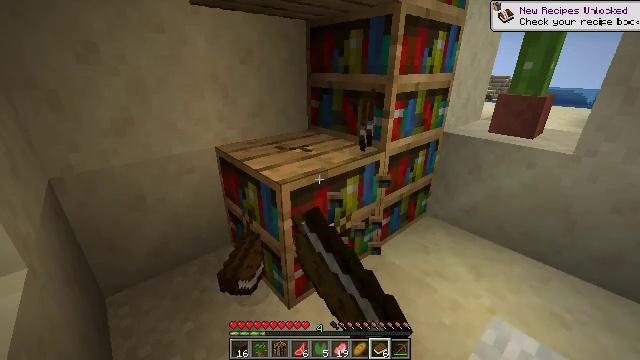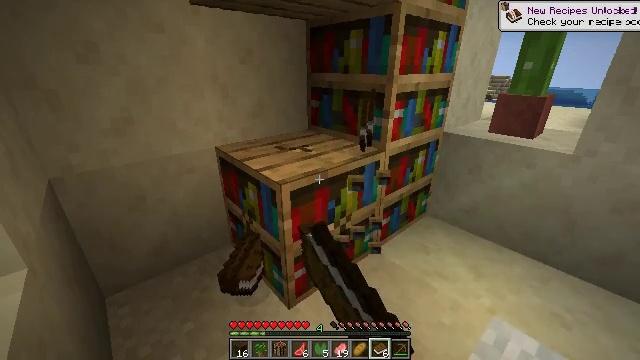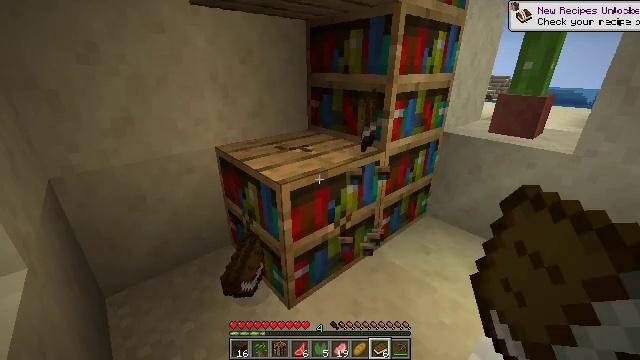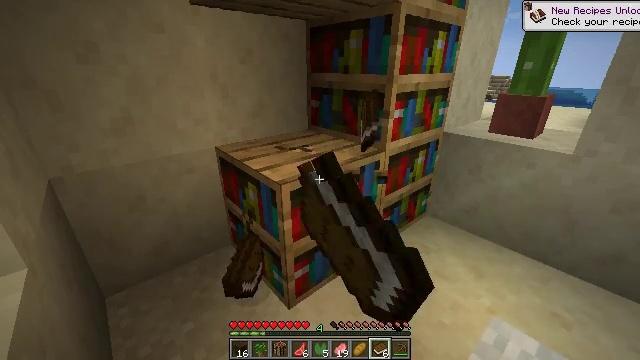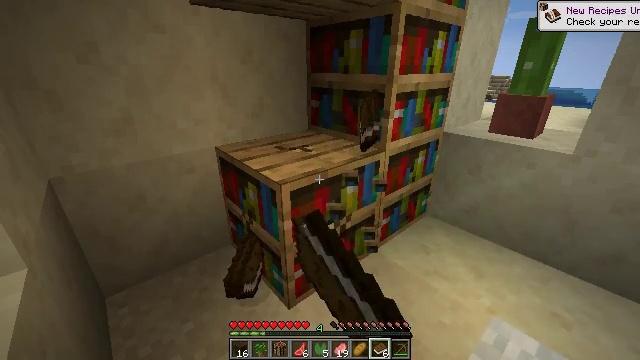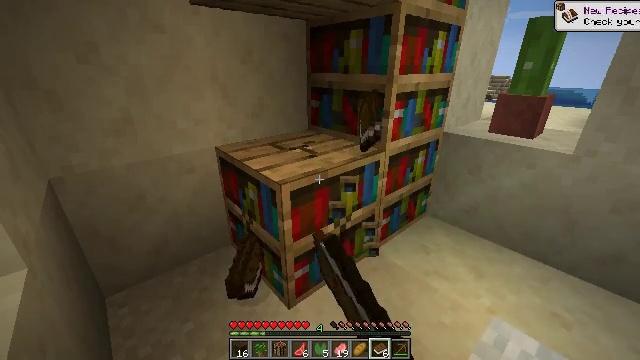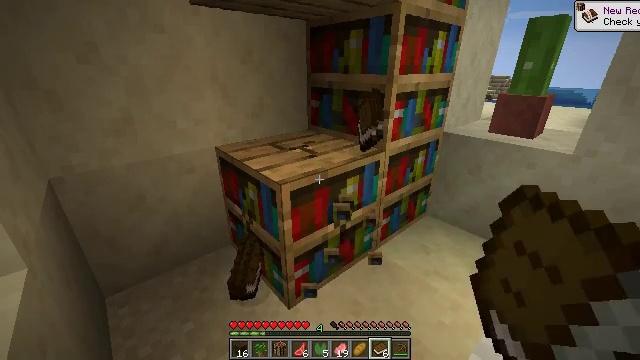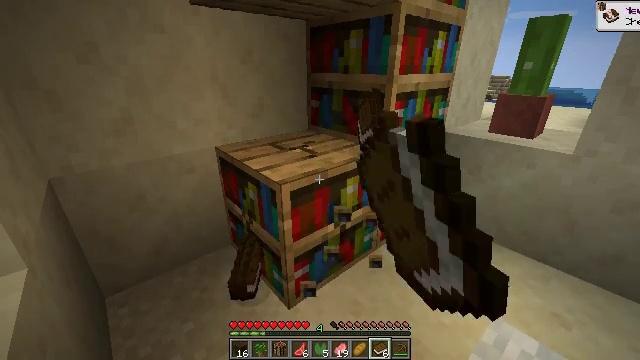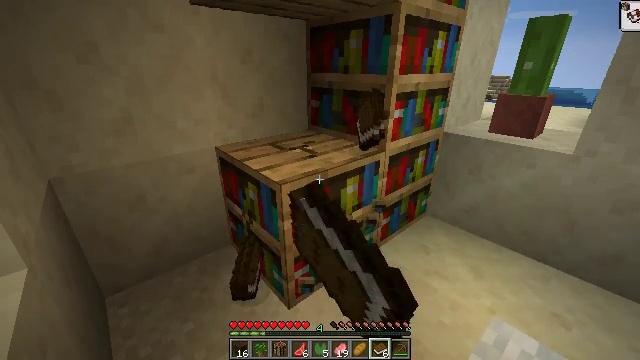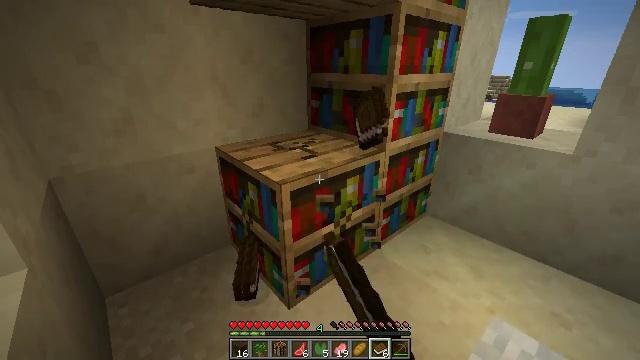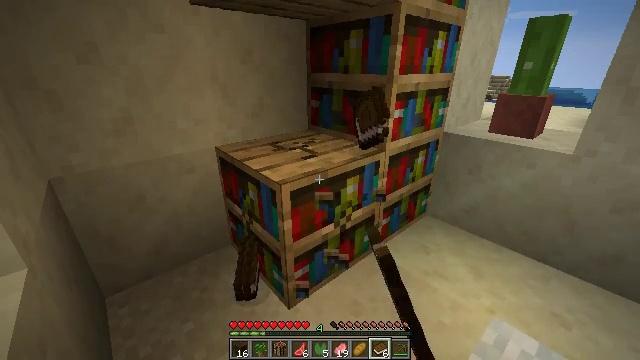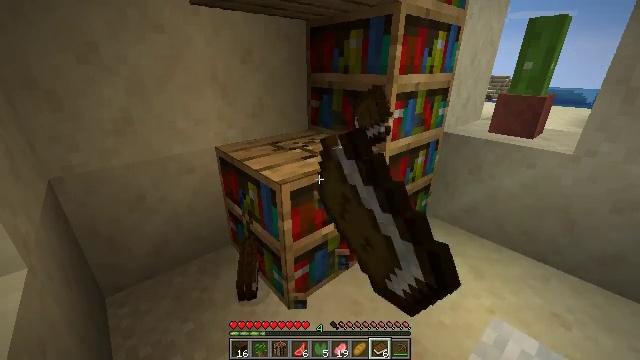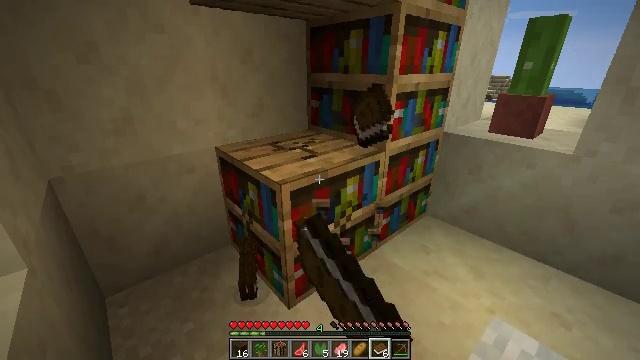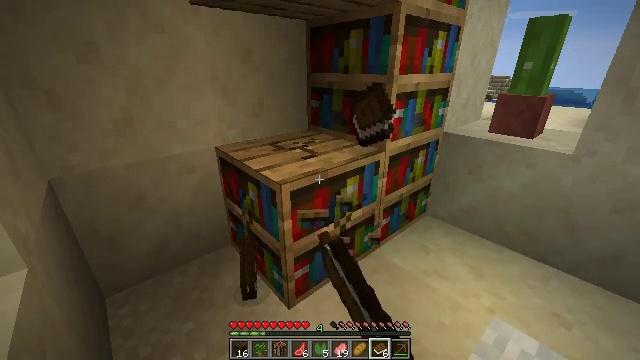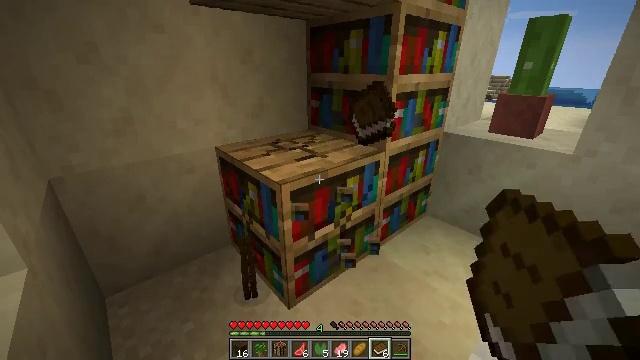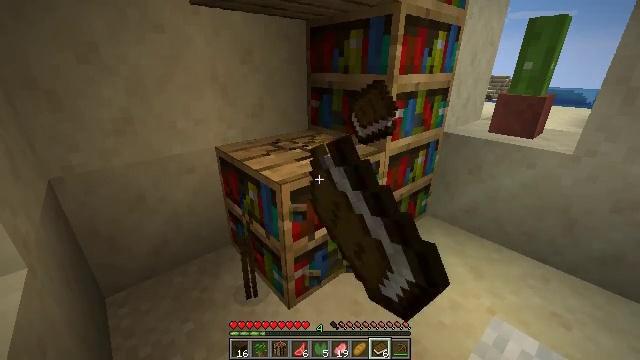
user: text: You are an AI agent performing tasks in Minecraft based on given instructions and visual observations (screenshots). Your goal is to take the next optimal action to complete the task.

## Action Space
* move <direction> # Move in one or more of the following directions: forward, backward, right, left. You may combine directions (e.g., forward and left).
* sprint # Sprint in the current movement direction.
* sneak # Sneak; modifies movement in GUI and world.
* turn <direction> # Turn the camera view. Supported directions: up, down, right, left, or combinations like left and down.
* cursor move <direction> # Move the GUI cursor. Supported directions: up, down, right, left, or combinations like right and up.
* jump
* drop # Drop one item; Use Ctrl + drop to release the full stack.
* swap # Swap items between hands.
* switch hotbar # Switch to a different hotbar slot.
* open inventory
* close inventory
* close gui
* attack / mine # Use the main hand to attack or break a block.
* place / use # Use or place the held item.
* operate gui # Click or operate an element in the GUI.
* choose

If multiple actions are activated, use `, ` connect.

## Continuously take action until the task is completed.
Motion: motion action
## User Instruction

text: Collect books by breaking the bookshelf.
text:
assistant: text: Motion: attack / mine
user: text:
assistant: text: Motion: attack / mine
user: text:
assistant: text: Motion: attack / mine
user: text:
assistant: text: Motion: attack / mine
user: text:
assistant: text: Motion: attack / mine
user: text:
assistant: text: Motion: attack / mine
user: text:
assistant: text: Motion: attack / mine
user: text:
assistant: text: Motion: attack / mine
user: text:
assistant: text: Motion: attack / mine
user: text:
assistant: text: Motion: attack / mine
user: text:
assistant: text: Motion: attack / mine
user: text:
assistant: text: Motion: attack / mine
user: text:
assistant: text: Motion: attack / mine
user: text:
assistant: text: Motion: attack / mine
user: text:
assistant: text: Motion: attack / mine
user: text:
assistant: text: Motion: attack / mine
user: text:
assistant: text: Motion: attack / mine
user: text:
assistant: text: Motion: attack / mine
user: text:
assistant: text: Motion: attack / mine
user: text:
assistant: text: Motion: attack / mine
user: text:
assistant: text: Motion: attack / mine
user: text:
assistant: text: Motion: attack / mine
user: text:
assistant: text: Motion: attack / mine
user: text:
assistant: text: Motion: attack / mine
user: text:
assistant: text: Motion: attack / mine
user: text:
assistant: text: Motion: attack / mine
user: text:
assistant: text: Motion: attack / mine
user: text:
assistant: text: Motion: attack / mine
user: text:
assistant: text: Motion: attack / mine
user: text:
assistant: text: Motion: attack / mine